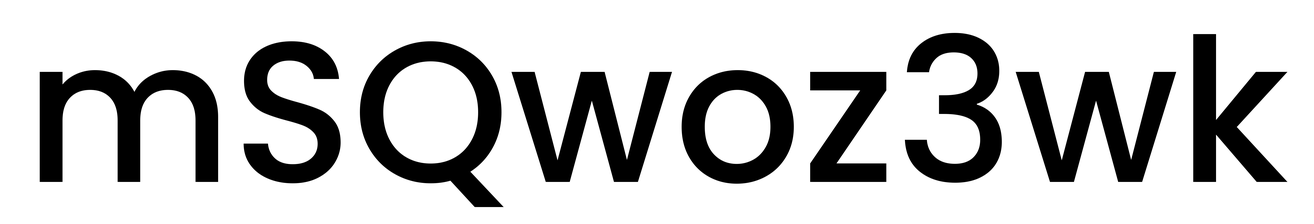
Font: Poppins-Medium